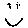
Label: smiley face